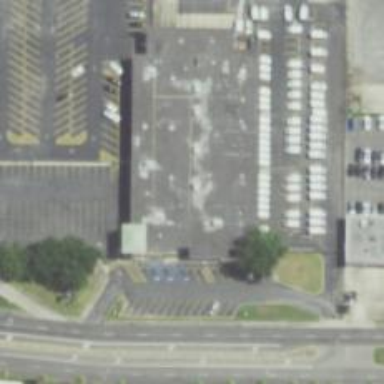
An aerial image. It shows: Post office.